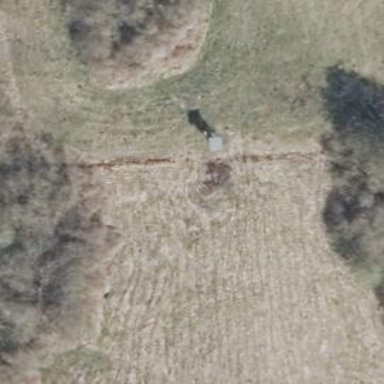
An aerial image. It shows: Hunting stand.